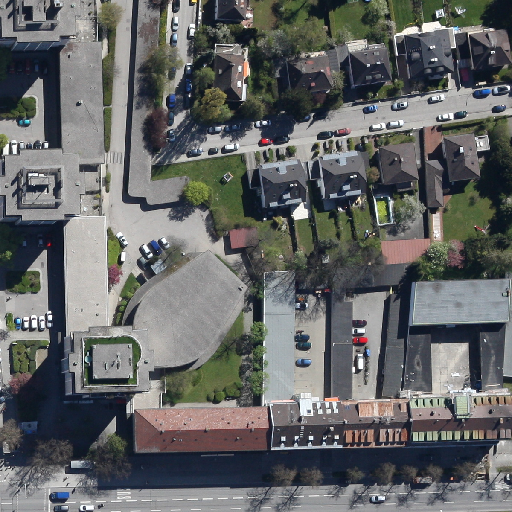
Referring expression: van